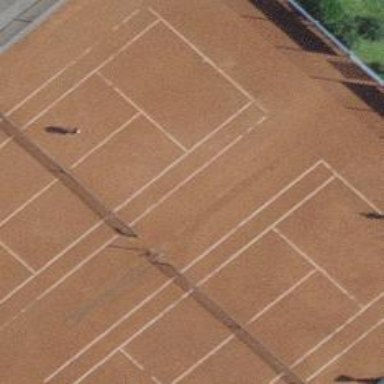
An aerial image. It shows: Tennis court on the leisure land pitch.